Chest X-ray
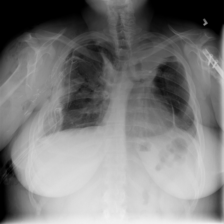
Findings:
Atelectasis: positive
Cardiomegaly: negative
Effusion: negative
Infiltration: positive
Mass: negative
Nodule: negative
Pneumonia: negative
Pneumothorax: positive
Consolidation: negative
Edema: negative
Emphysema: positive
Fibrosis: negative
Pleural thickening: positive
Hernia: negative